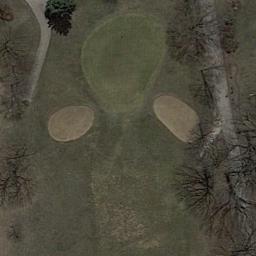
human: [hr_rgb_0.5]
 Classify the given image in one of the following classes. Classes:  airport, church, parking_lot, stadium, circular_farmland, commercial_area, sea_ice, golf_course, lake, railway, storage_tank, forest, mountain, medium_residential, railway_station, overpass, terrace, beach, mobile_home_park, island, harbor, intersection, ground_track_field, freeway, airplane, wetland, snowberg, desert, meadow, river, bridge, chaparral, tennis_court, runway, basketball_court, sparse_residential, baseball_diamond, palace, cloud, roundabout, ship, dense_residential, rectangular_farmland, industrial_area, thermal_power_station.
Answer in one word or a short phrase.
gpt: golf_course